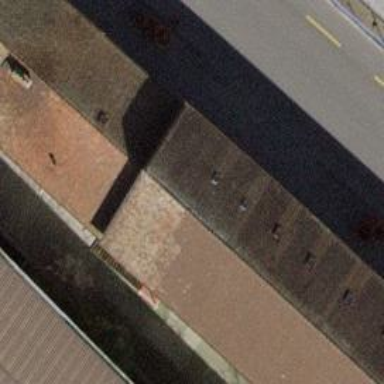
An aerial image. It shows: Museum.